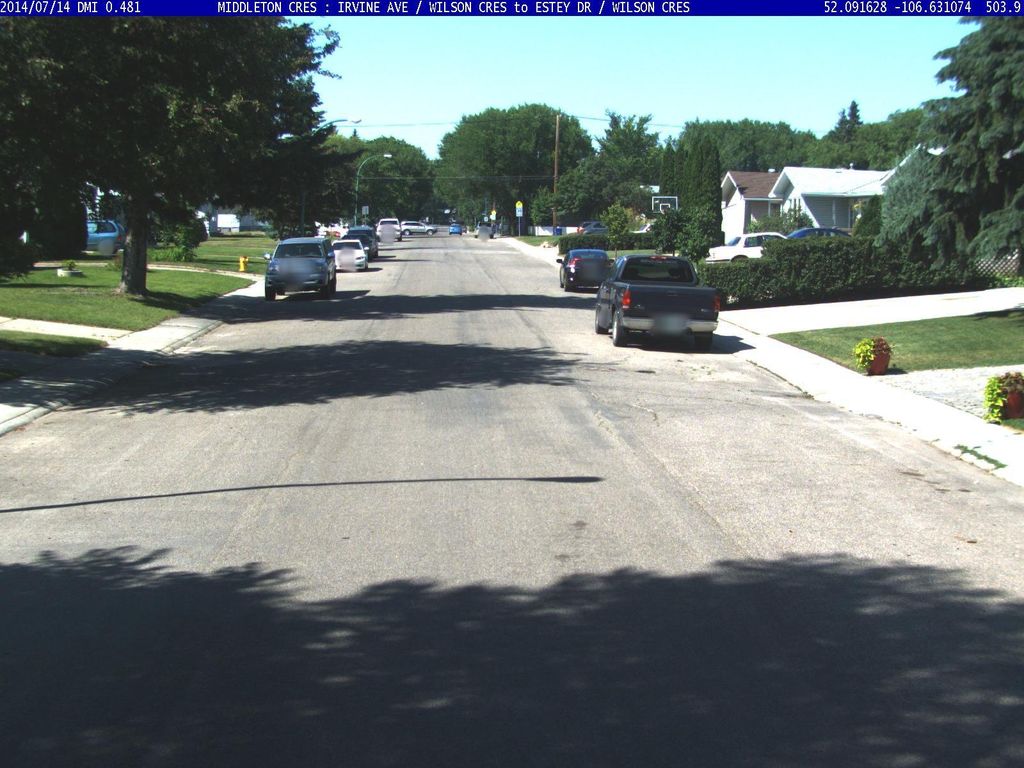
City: saskatoon